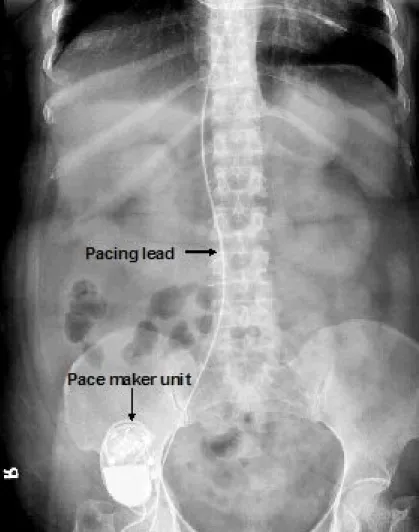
X-ray in anterioposterior view showing pacemaker unit lying under rectus sheath with pacing lead going through external iliac vein to inferior vena cava. Pacemaker unit is looking lateral and down. because of patulous abdomen and X ray has been taken in erect posture.
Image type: radiology (x_ray)